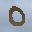
Label: 0